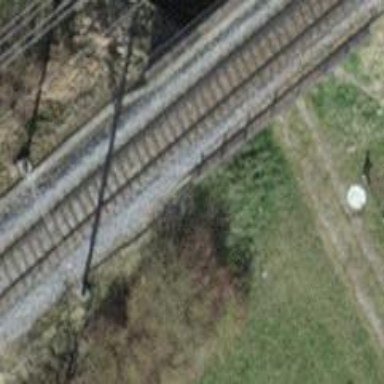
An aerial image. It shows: Railway bridge with electrified tracks and single contact line.